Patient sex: F
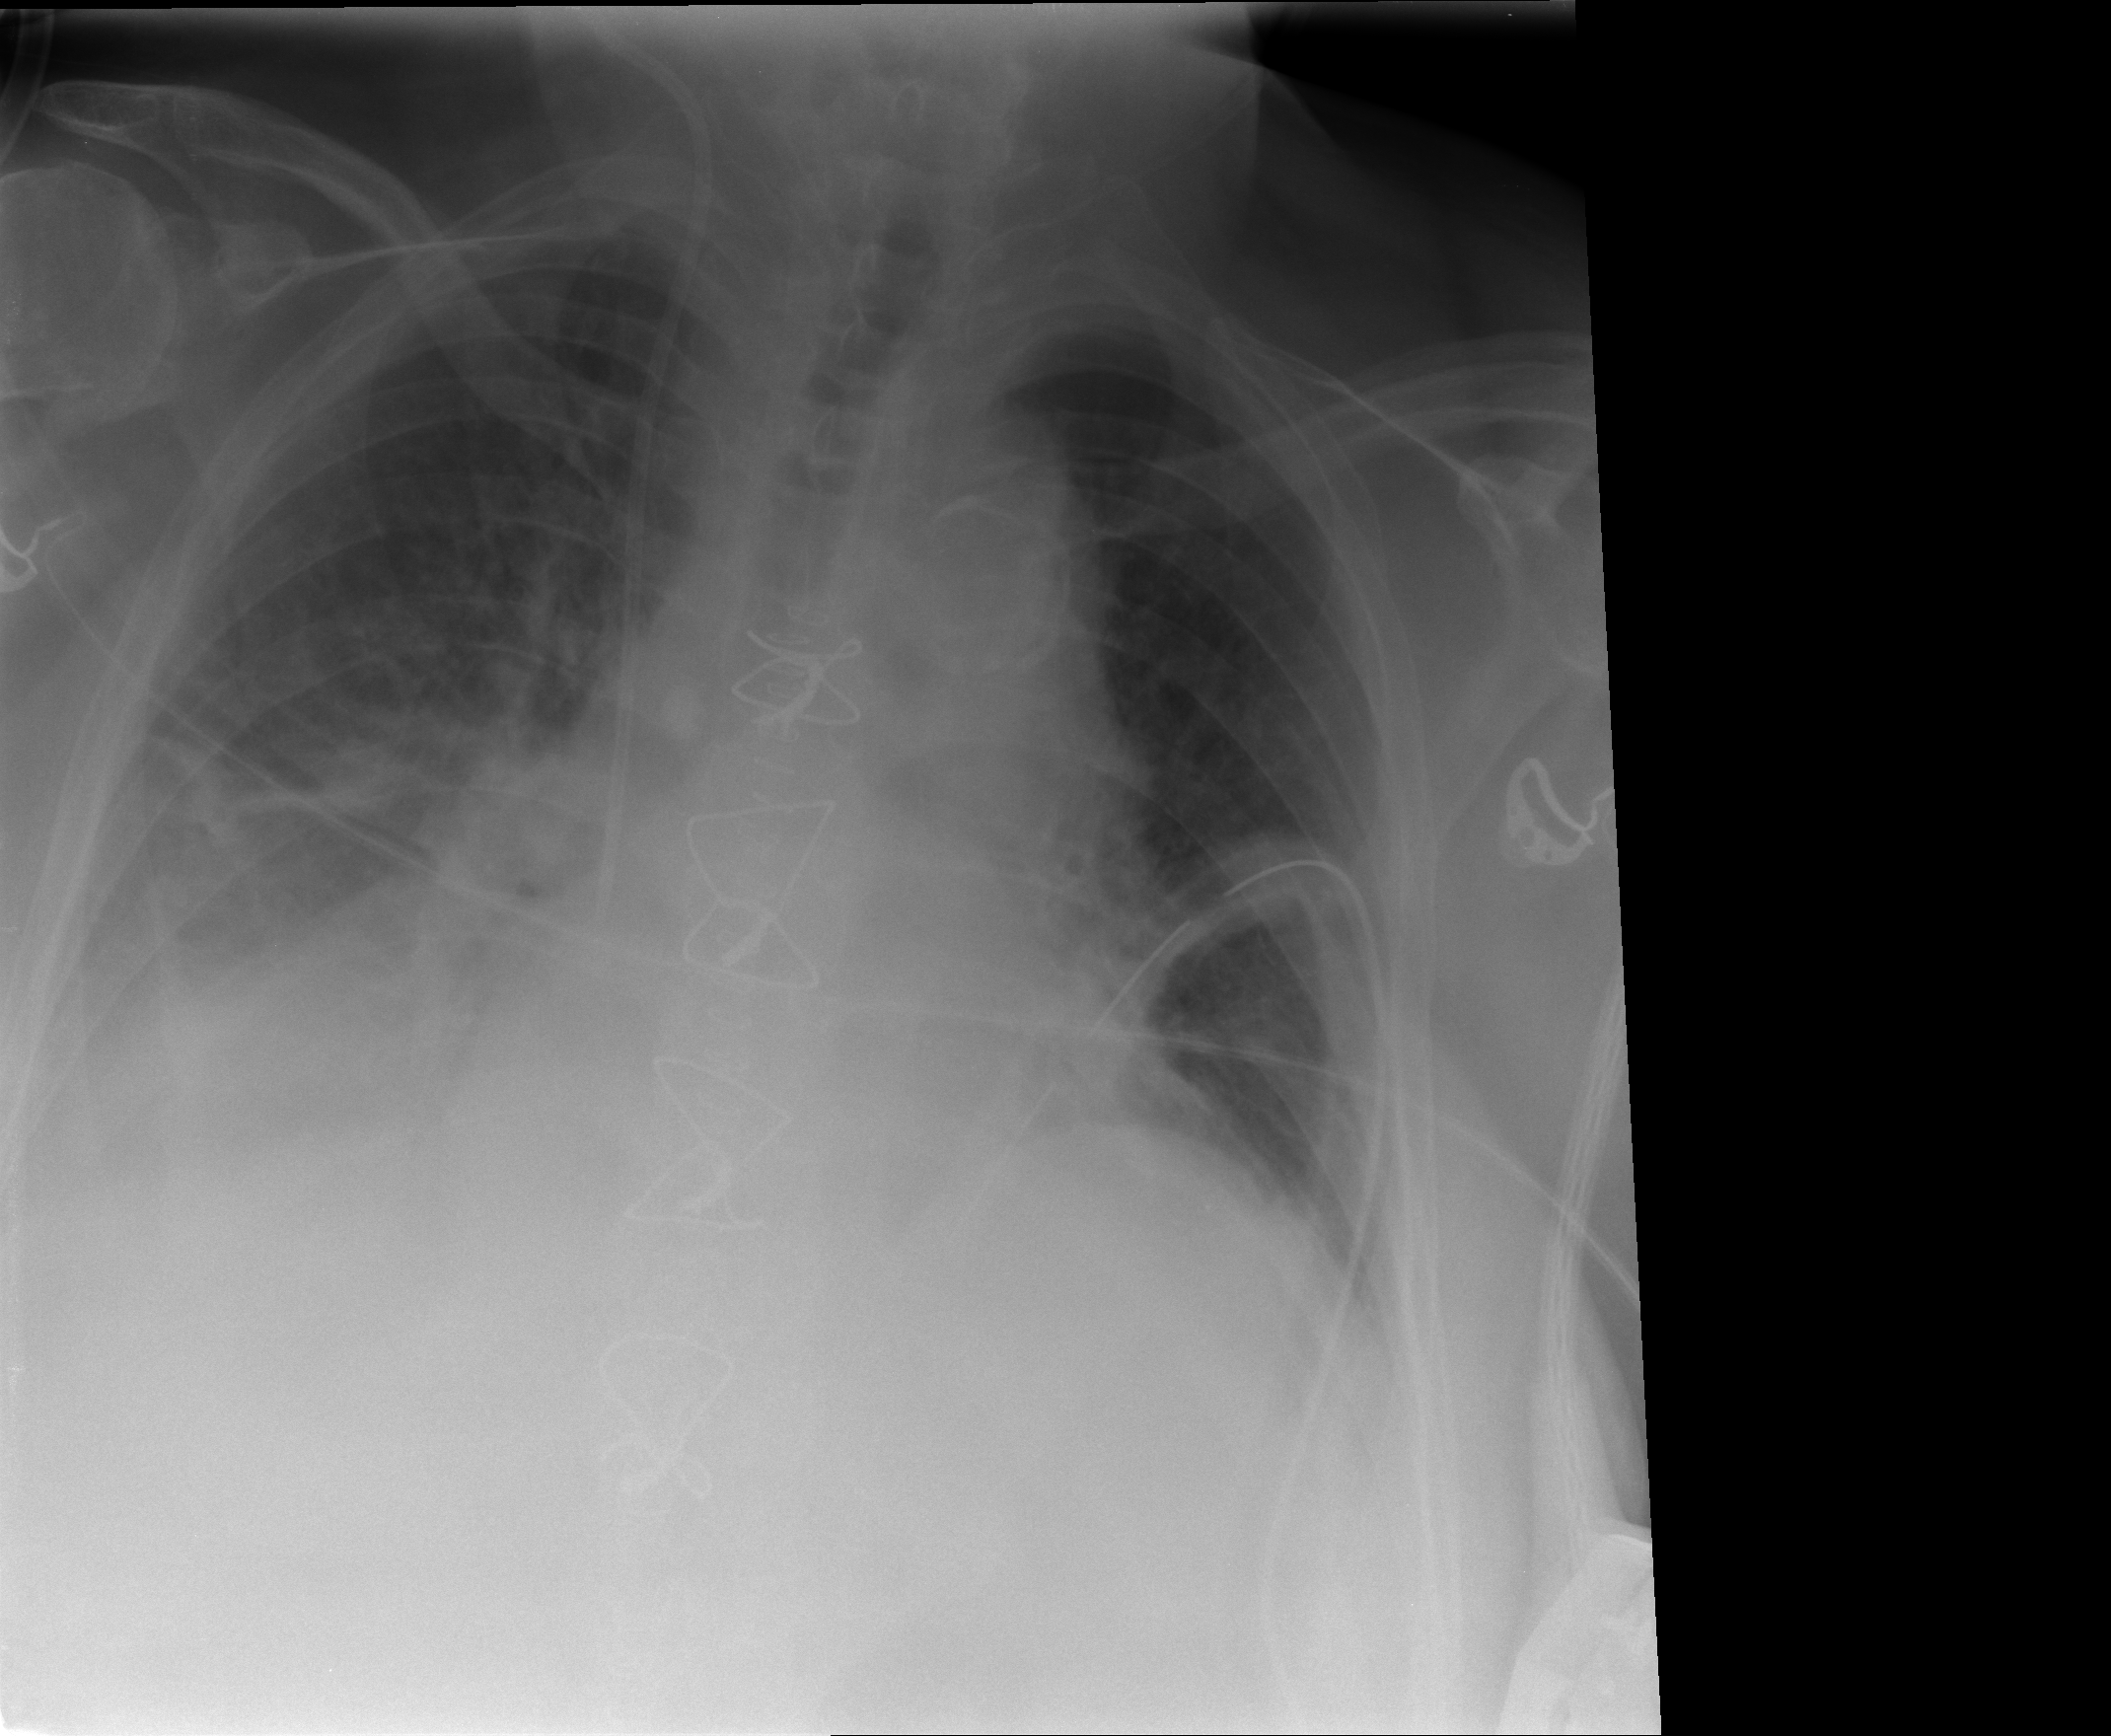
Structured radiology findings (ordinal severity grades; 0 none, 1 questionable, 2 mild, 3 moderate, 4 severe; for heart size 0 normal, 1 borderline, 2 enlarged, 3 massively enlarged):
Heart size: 0
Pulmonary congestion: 2
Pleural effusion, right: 2
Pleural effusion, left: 2
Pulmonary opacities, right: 3
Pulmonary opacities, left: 0
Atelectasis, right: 2
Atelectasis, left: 2